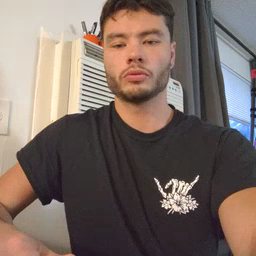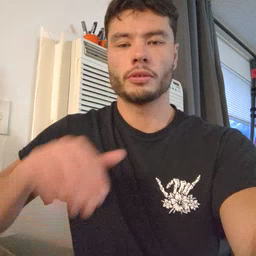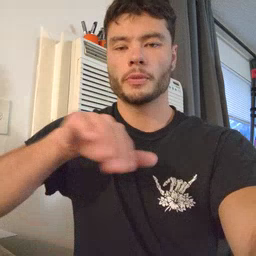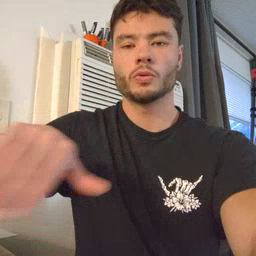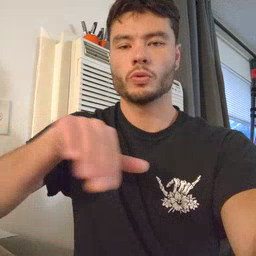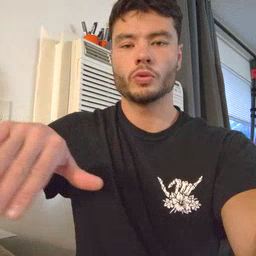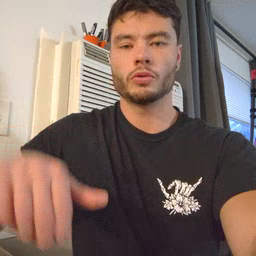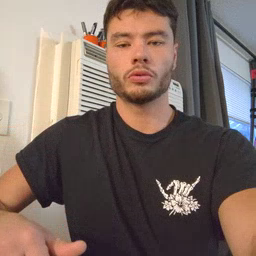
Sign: pool